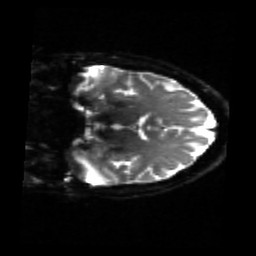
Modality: sbref
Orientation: coronal
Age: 61
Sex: male
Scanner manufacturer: siemens
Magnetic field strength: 3 T
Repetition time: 4.71 s
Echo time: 0.0906 s